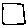
Label: square